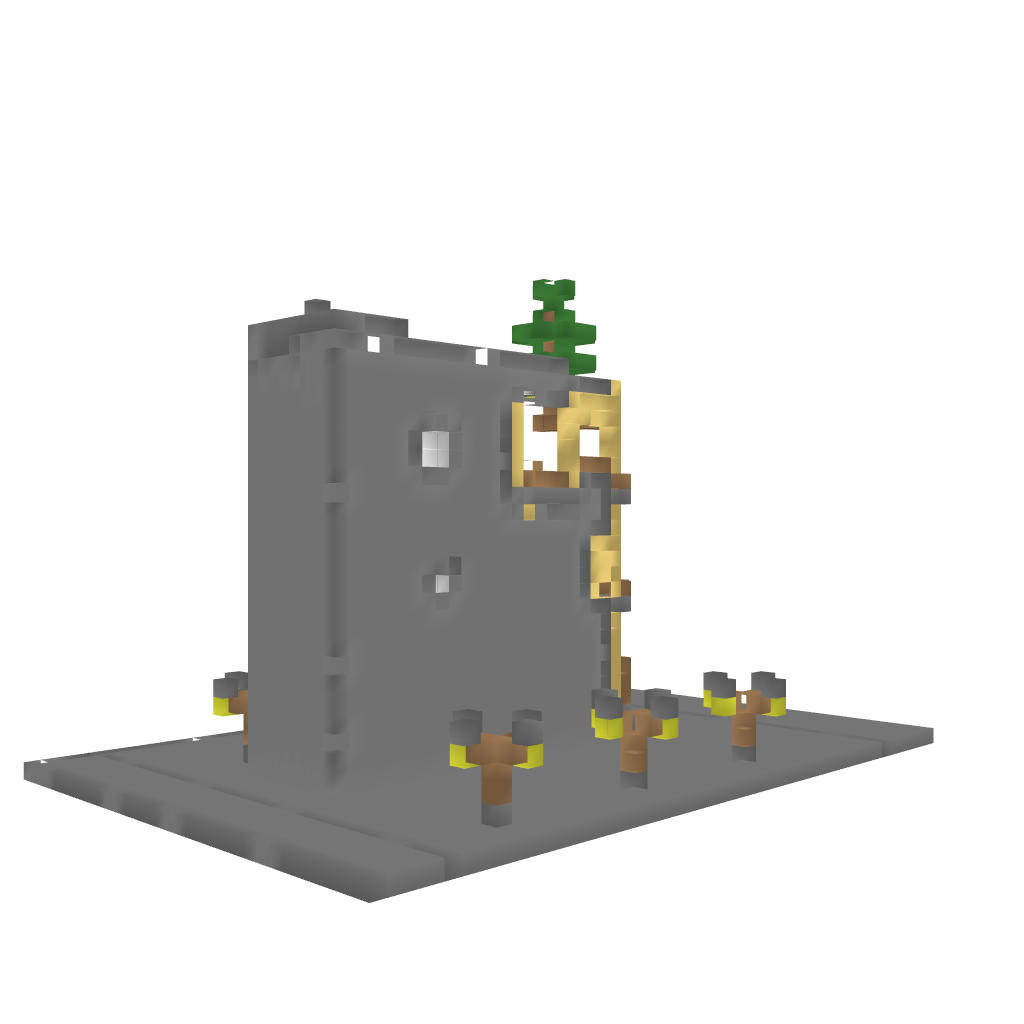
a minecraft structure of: Vietnamese (TPHCM) House bad low quality